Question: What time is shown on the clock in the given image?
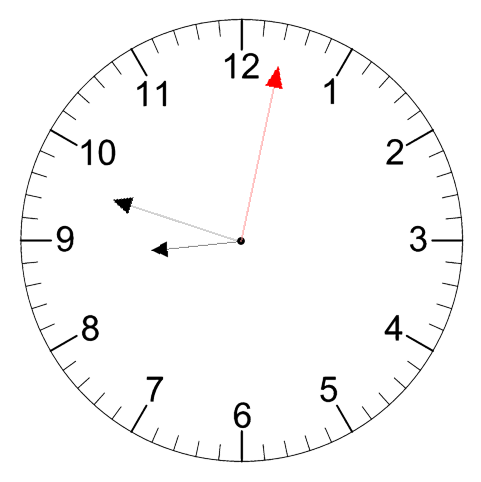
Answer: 08:48:02